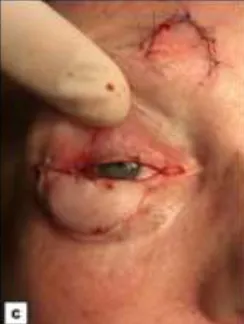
Second stage of the periocular reconstruction. C: Intraoperative photography showing the passive aperture of the right eye after partial lateral canthotomy for scar release.
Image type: medical_photograph (other_medical_photograph)